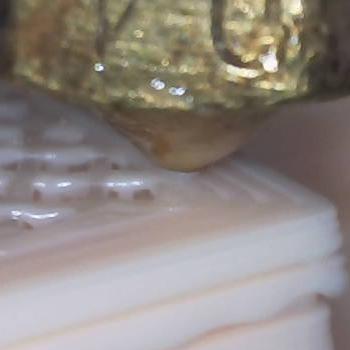
Flow rate: 149%